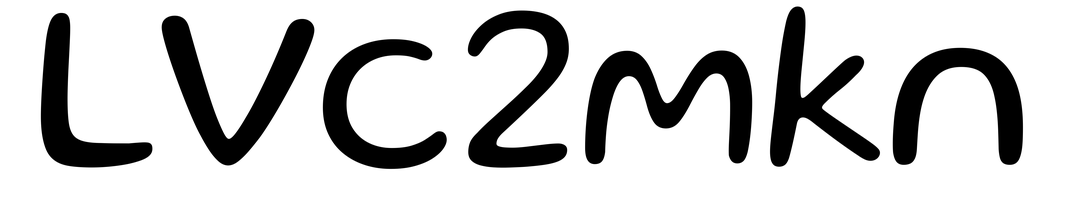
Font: Gluten_Light